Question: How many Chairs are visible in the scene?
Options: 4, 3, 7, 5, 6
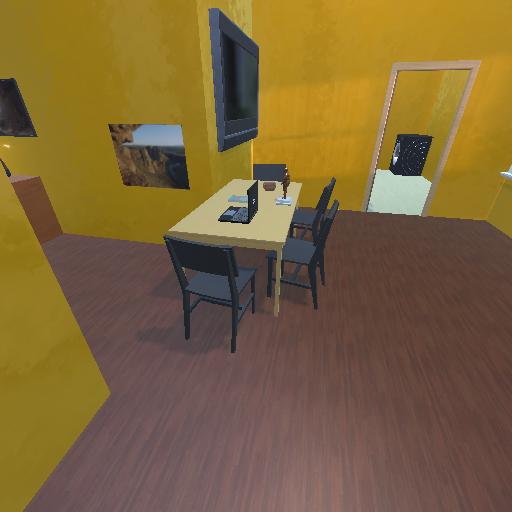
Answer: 4